Field crop: tomato
Growth stage: 2
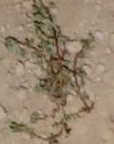
Species: portulaca